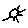
Label: sun